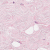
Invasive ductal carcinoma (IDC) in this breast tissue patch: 0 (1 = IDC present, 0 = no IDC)